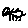
Label: cat